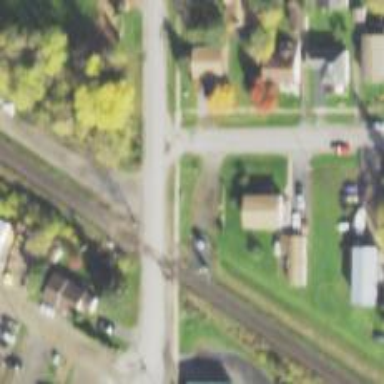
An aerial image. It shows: Railway level crossing.